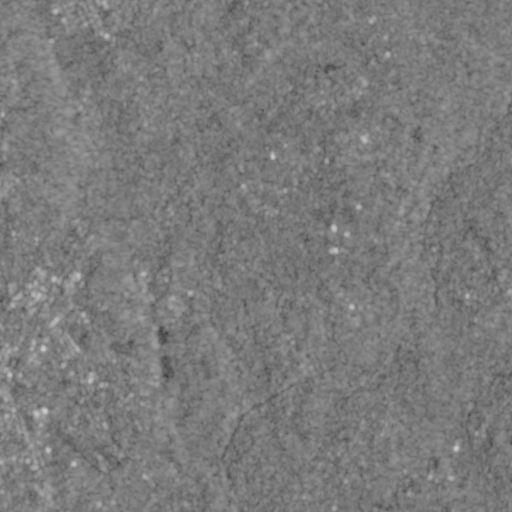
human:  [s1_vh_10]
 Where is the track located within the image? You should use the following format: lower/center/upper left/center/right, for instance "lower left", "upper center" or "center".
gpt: The track is located in the lower left of the image.
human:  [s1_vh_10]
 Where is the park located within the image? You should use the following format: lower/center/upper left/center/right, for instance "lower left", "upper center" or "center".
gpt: There is no park in the image.

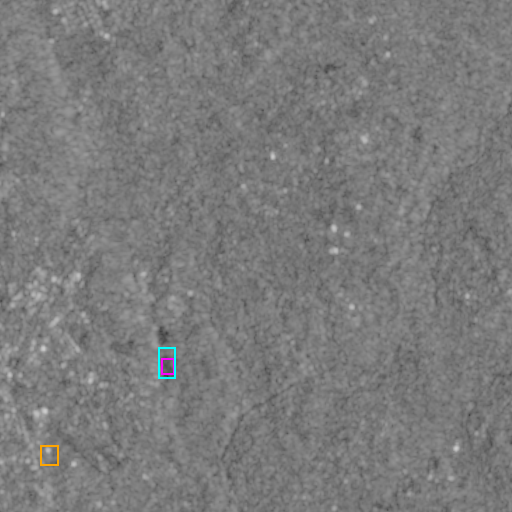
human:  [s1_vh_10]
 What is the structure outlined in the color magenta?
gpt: The structure outlined in magenta is a park.
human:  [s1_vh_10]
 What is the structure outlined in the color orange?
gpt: The structure outlined in orange is a parking lot.
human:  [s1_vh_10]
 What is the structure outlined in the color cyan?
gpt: The structure outlined in cyan is a stadium.
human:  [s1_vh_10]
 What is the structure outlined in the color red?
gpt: There is no red outline.